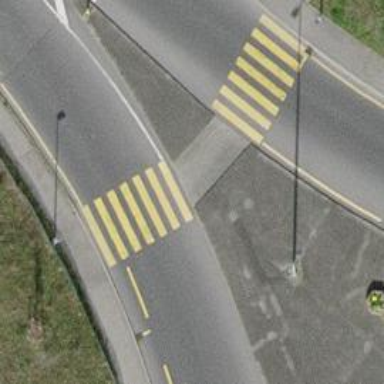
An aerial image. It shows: Uncontrolled zebra crossing on the road.